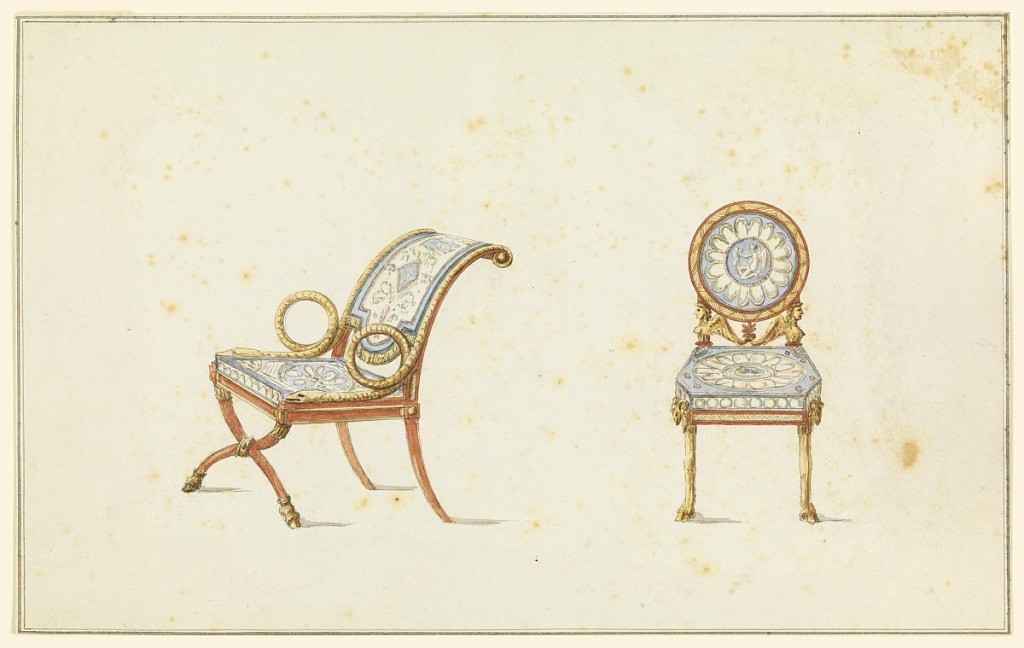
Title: Design for Two Chairs
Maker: Jean Démosthène Dugourc, French, 1749–1825
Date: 1790
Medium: Brush and watercolor, pen and black ink, graphite on white laid paper
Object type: Drawing
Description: Left, armchair in curule style characterized by x-shaped front legs, terminating in goat hoofs.  Armrests in form of coiled snakes, backrest sloped.  Upholstered in blue and white, classical motifs. Right, side chair, circular back supported by busts of Harpies, with center palmette. Legs in form of goat legs, goat head at knee of chair. Upholstered in blue and white, medallion on back of chair showing classical winged figures.